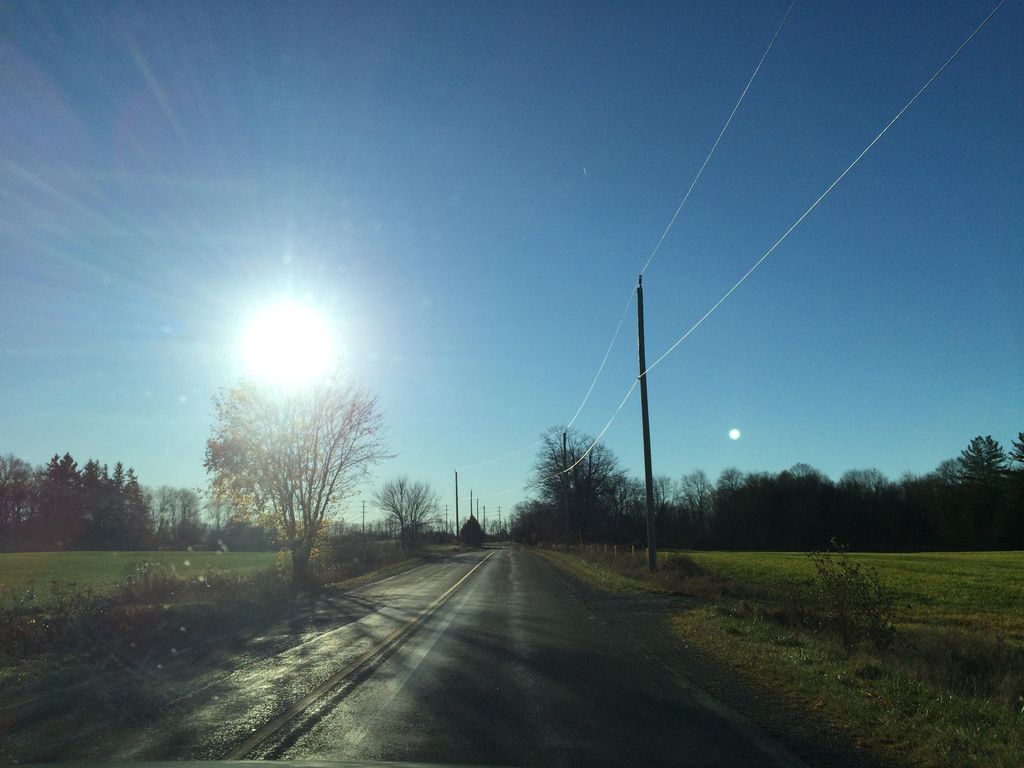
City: kitchener-waterloo